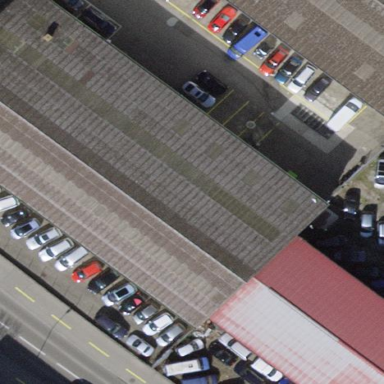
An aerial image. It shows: Commercial building.